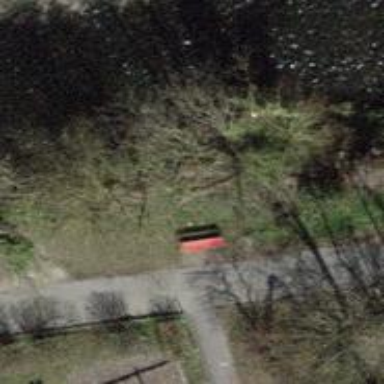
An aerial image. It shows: Bench.